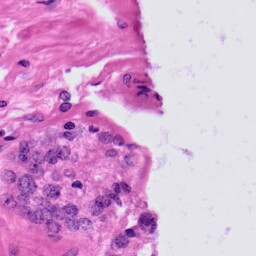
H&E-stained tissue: Prostate